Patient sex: M
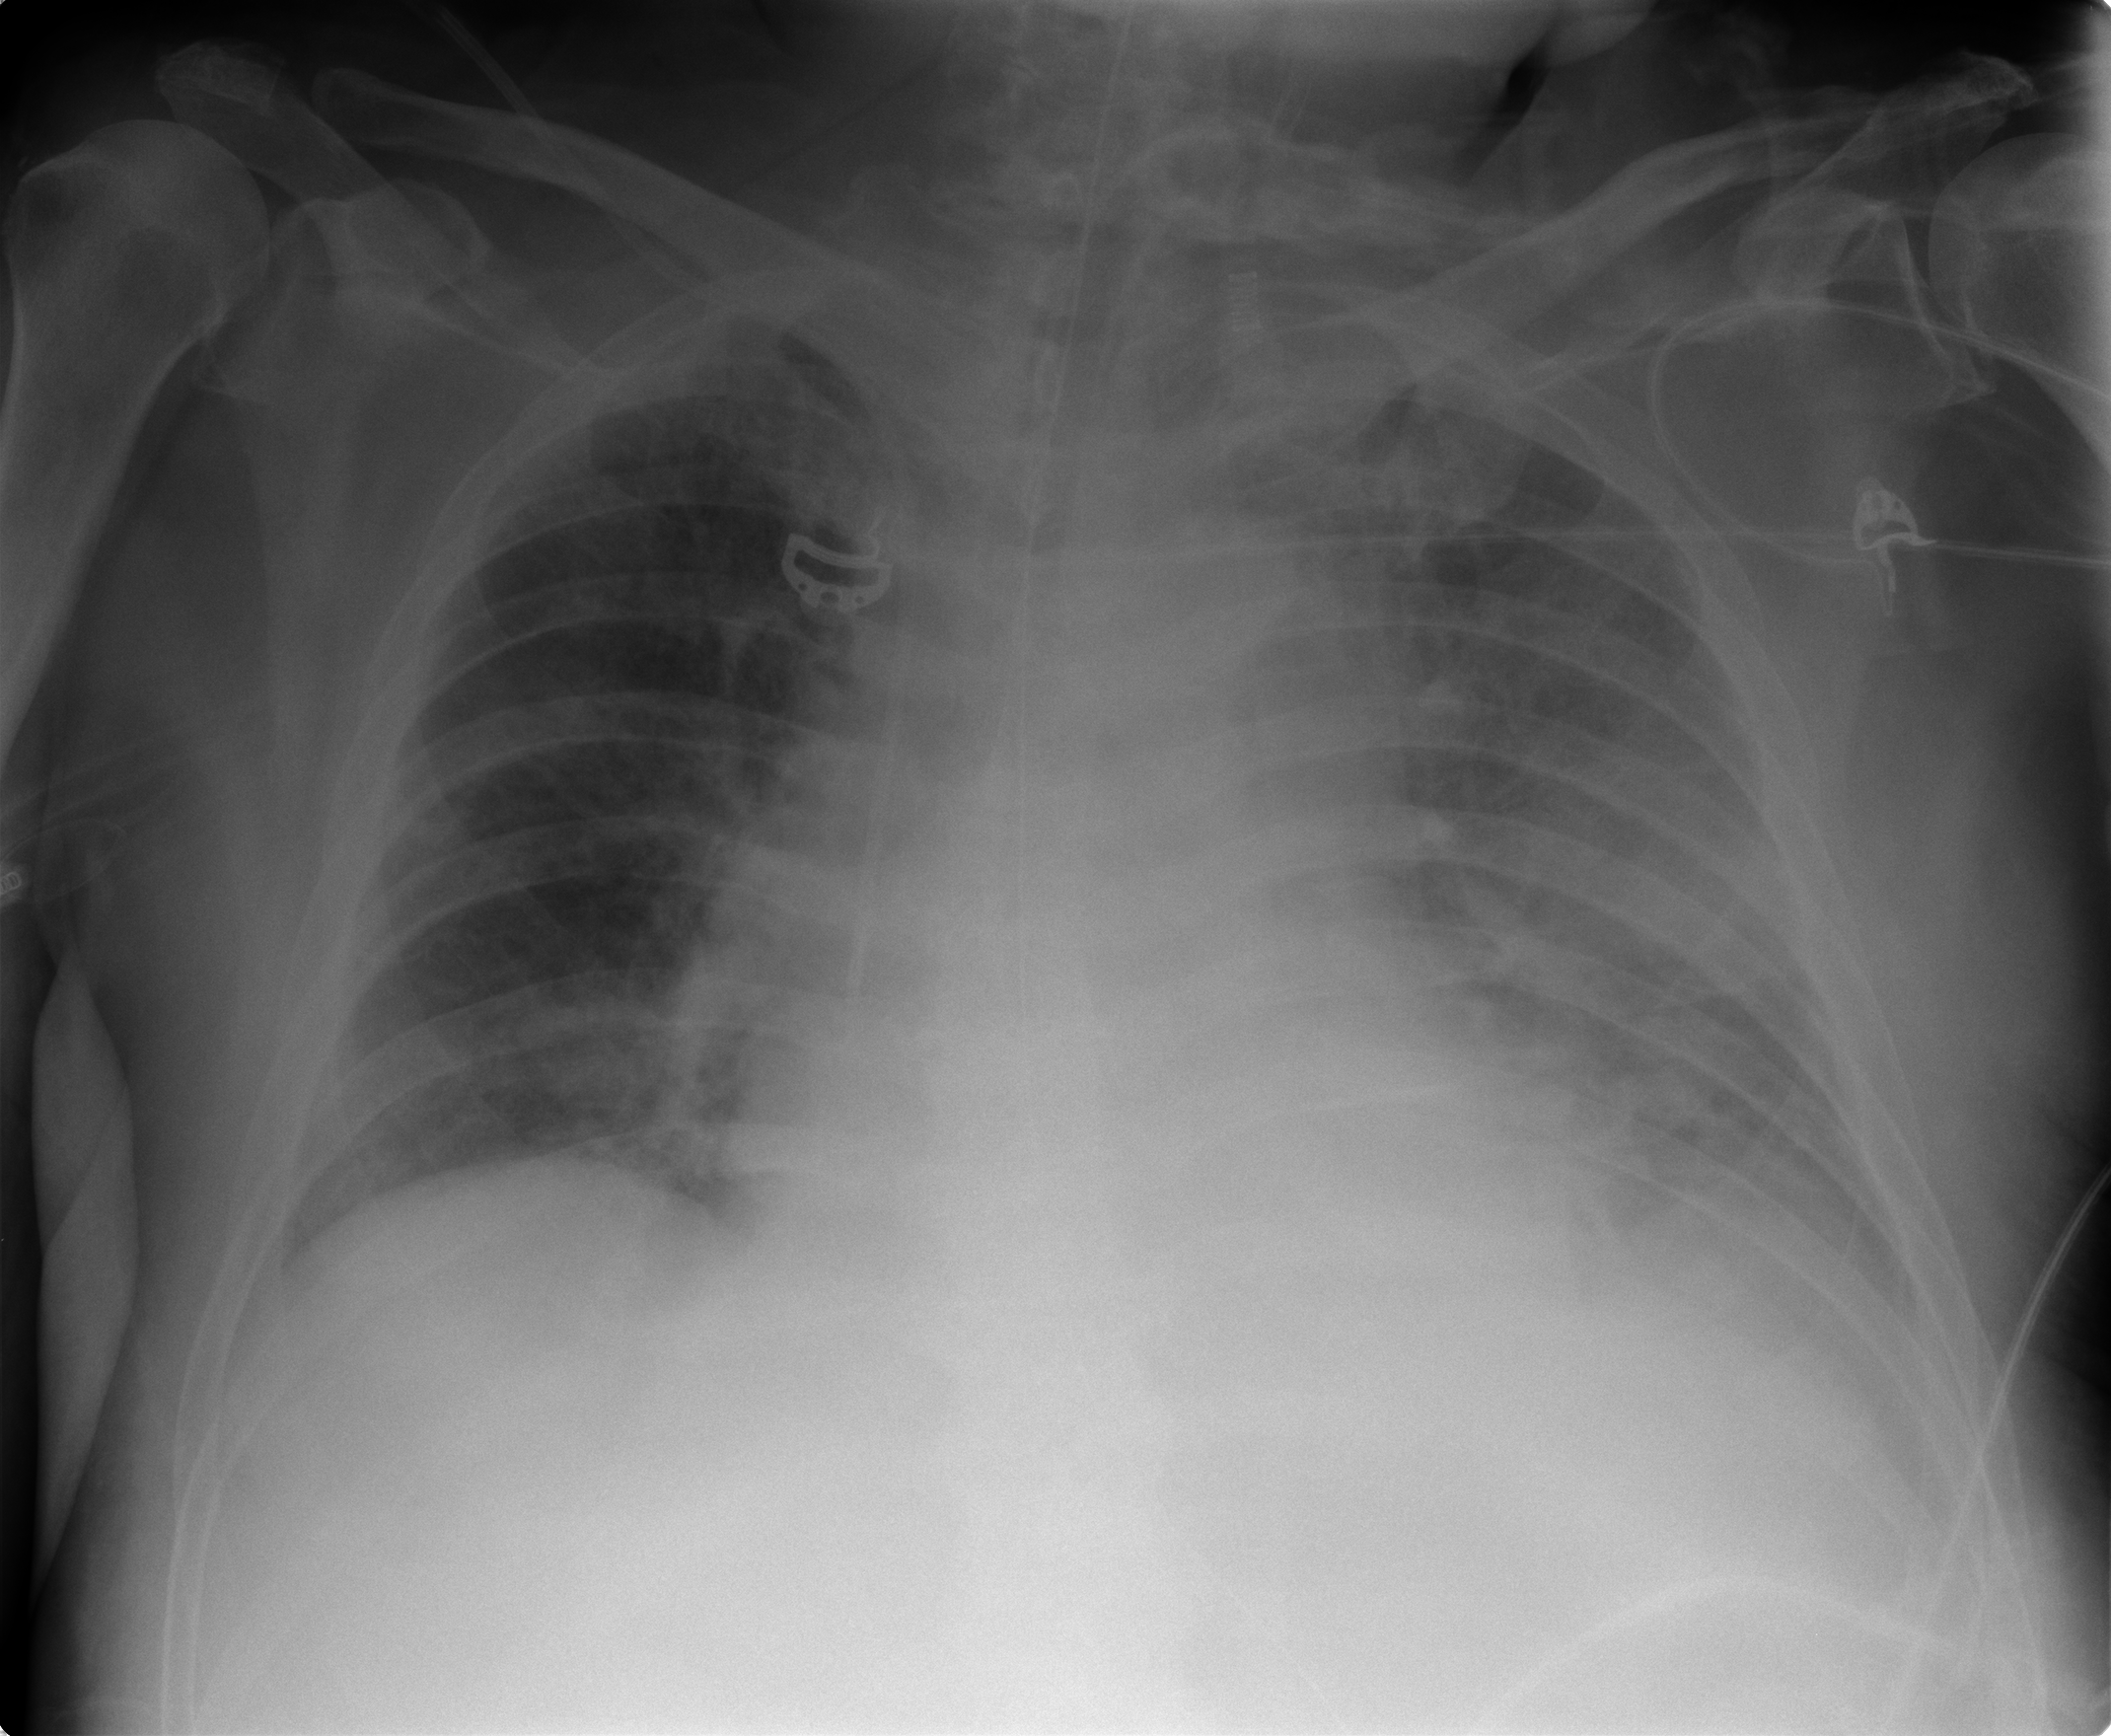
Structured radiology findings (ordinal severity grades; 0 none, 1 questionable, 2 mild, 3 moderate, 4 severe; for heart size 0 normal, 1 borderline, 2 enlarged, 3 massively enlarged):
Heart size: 2
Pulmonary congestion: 2
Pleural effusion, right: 1
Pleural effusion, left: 2
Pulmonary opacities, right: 1
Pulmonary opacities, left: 2
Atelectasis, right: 2
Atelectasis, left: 2